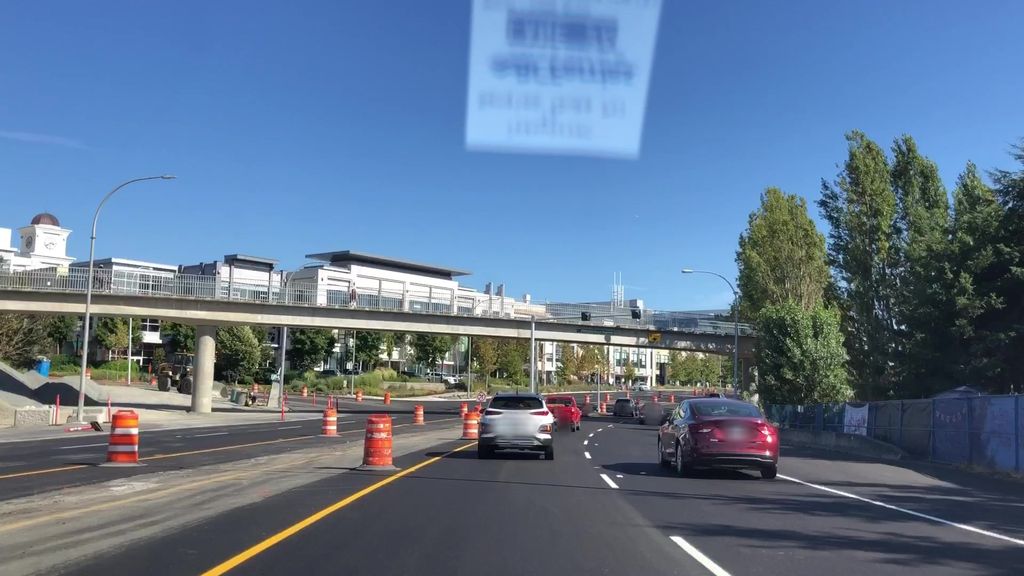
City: victoria